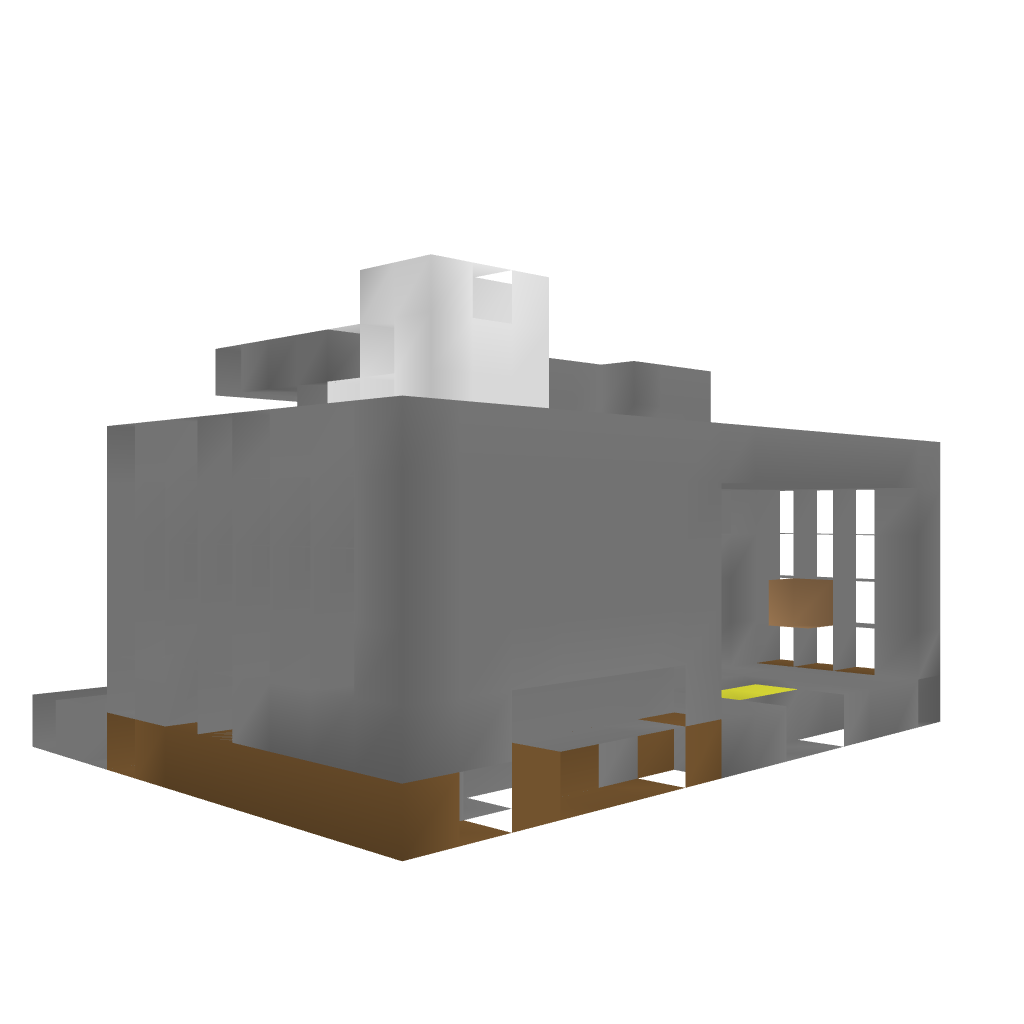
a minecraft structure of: minecart dispenser bad low quality